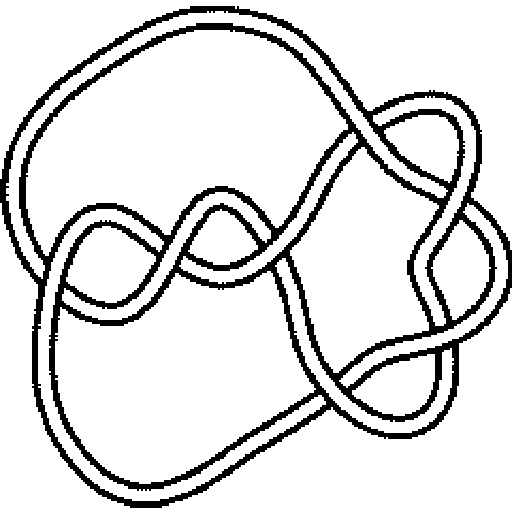
Crossing number: 7